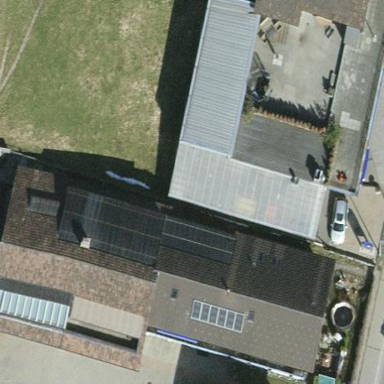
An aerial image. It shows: View of roof of building.